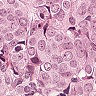
Metastatic tissue present: yes